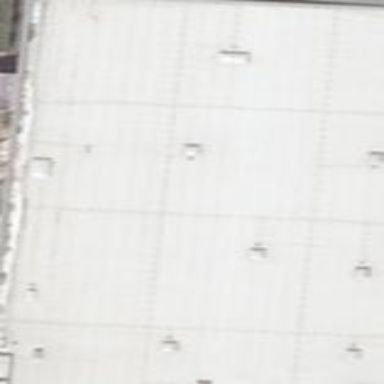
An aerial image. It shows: Supermarket building.